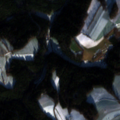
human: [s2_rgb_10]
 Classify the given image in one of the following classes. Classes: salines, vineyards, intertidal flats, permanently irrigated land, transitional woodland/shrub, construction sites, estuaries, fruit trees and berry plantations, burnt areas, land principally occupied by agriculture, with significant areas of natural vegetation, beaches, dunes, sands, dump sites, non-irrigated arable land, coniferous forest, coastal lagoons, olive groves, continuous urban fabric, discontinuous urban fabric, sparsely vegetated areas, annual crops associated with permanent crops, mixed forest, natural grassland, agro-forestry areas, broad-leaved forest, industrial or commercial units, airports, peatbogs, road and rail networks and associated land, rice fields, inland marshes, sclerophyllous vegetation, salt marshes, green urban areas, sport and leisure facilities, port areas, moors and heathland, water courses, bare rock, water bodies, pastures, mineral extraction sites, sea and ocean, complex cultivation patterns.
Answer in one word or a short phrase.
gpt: non-irrigated arable land, complex cultivation patterns, land principally occupied by agriculture, with significant areas of natural vegetation, coniferous forest